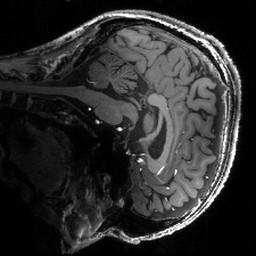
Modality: T1w
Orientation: sagittal
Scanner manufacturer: siemens
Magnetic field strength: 6.98 T
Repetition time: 2.05 s
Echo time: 0.00306 s